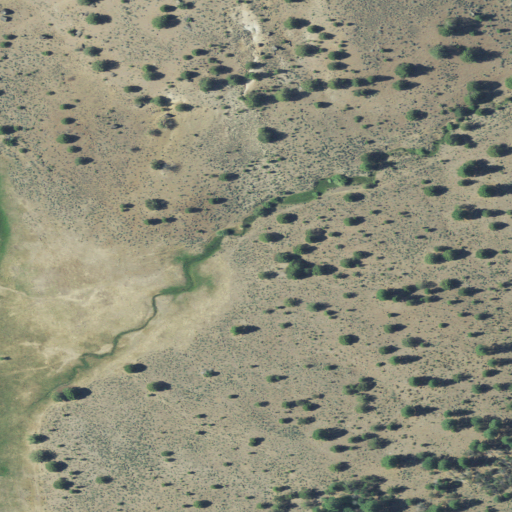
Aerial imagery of valley in Oregon named Varien Canyon containing shrub, grassland, evergreen forest, and herbaceous wetlands